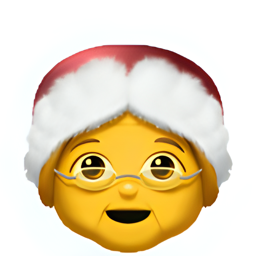
Name: mother christmas
Emoji: 🤶
Group: People & Body
Sub-group: person-fantasy